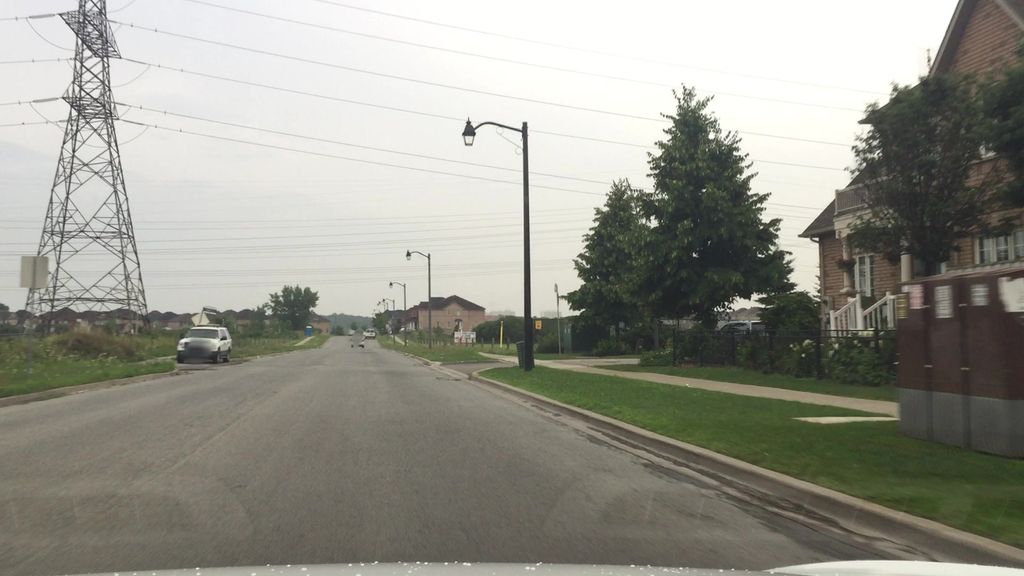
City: toronto